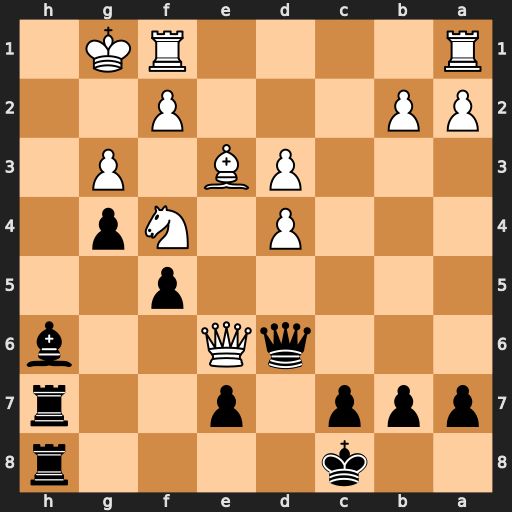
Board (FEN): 2k4r/ppp1p2r/3qQ2b/5p2/3P1Np1/3PB1P1/PP3P2/R4RK1
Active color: b
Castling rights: -
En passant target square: -
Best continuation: Qxe6 Nxe6 Bxe3 fxe3 Rh1+